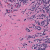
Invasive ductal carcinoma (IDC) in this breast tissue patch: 0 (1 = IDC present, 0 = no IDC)